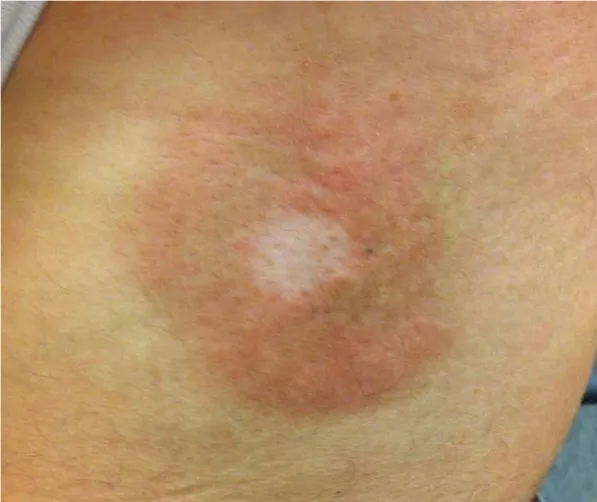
Diminished radiation dermatitis. Patient 1 demonstrated substantially decreased erythema in the area of the skin beneath the markers.
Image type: medical_photograph (skin_photograph)